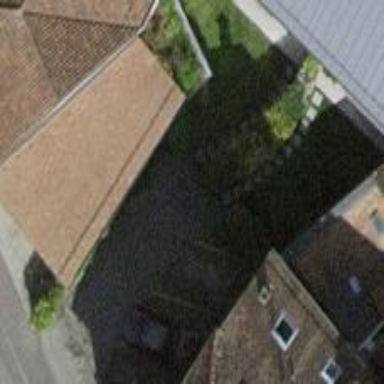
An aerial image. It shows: View of roof of building.